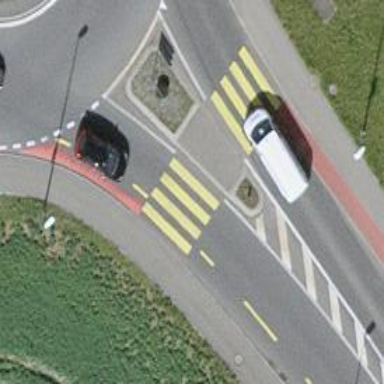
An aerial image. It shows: Zebra crossing on footway.